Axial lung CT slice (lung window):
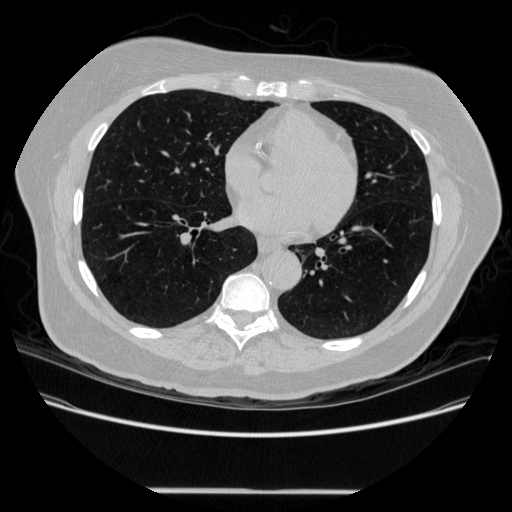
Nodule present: no